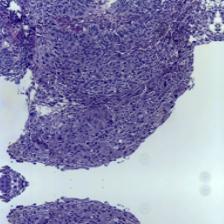
Diagnosis: OSCC